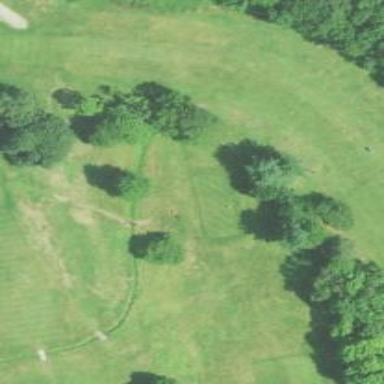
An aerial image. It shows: Golf tee.